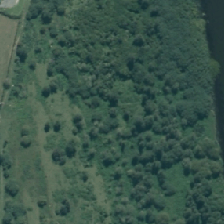
Land cover: herbaceous_freshwater_vege